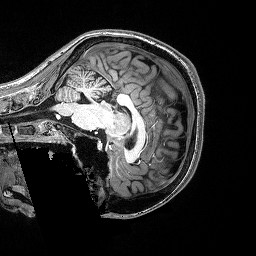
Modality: T1w
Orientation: sagittal
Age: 28
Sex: female
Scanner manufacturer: siemens
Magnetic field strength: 3 T
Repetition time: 2.53 s
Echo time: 0.0033 s